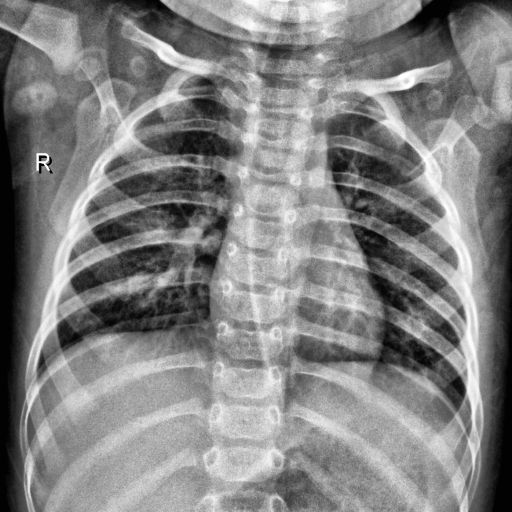
Finding: NORMAL